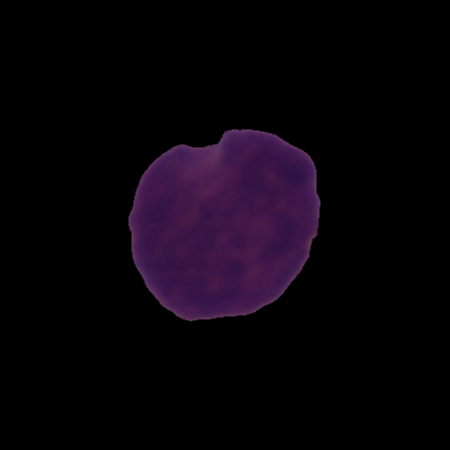
Label: cancer